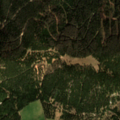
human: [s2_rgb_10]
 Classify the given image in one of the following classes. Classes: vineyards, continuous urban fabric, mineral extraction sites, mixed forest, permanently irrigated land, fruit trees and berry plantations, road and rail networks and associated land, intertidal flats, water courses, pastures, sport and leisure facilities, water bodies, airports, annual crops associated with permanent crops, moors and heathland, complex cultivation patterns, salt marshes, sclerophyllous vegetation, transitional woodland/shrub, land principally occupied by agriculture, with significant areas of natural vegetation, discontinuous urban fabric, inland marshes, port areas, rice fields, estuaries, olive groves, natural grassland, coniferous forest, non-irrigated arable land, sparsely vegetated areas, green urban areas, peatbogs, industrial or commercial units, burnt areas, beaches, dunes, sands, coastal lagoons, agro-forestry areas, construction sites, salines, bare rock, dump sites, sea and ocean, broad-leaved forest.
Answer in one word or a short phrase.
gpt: pastures, coniferous forest